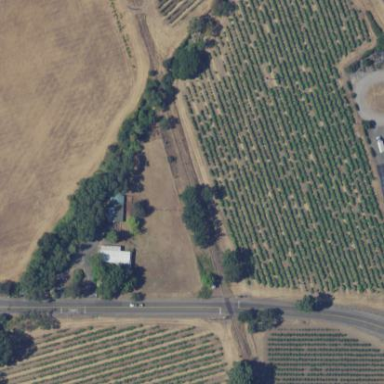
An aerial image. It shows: Vineyard with grape crops.